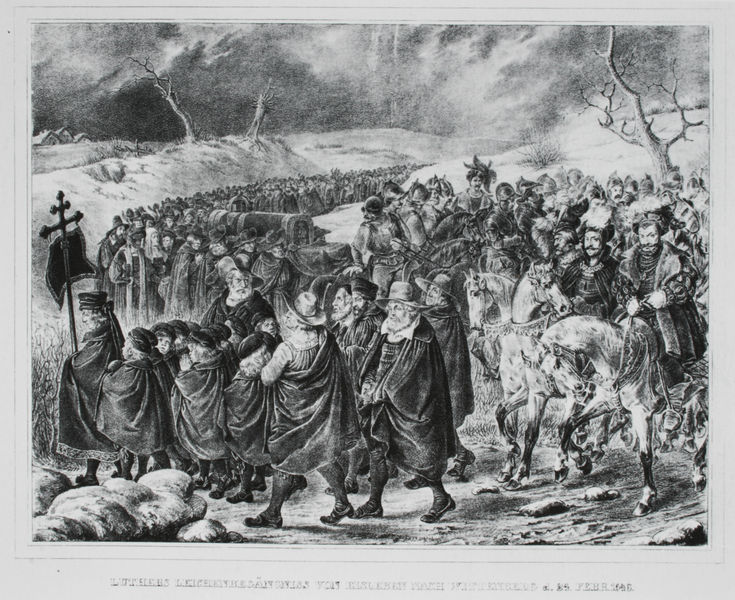
Titel: Luthers Leichenbegängnis
Künstler: Adolph Menzel
Standort: Berlin
Institution: Staatliche Museen zu Berlin, Kupferstichkabinett
Schlagwörter: baum, dunkel, felsen, gruppe, himmel, mann, umhang, weiß, wolken, bäume, frauen, landschaft, menschen, frau, hell, hut, hüte, männer, schwarz, straße, zeichnung, weg, leute, pelz, stein, steine, tod, tot, tragen, trauer, häuser, gehen, kirche, geistlicher, mantel, adel, gewänder, kind, bauern, kinder, pferd, pferde, reiter, reiten, schrift, papier, rahmung, schuhe, fahne, dürre, wüste, zug, dorf, grafik, graphik, kahl, herbst, weis, winter, krieg, könig, unterschrift, kreuz, religion, druck, druckgraphik, stich, schwarzweiß, mäntel, schlange, beten, menschenmenge, armee, feldzug, fürst, wimpel, beerdigung, begräbnis, sarg, karg, priester, kreuzzug, prozession, umzug, jerusalem, turban, wanderung, roben, pilger, orthodox, katafalk, wappe, doppelkreuz, trauerprozession, tet, #prozession